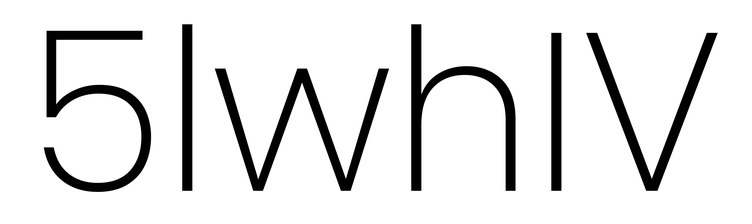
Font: Poppins-ExtraLight